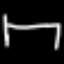
Label: bed